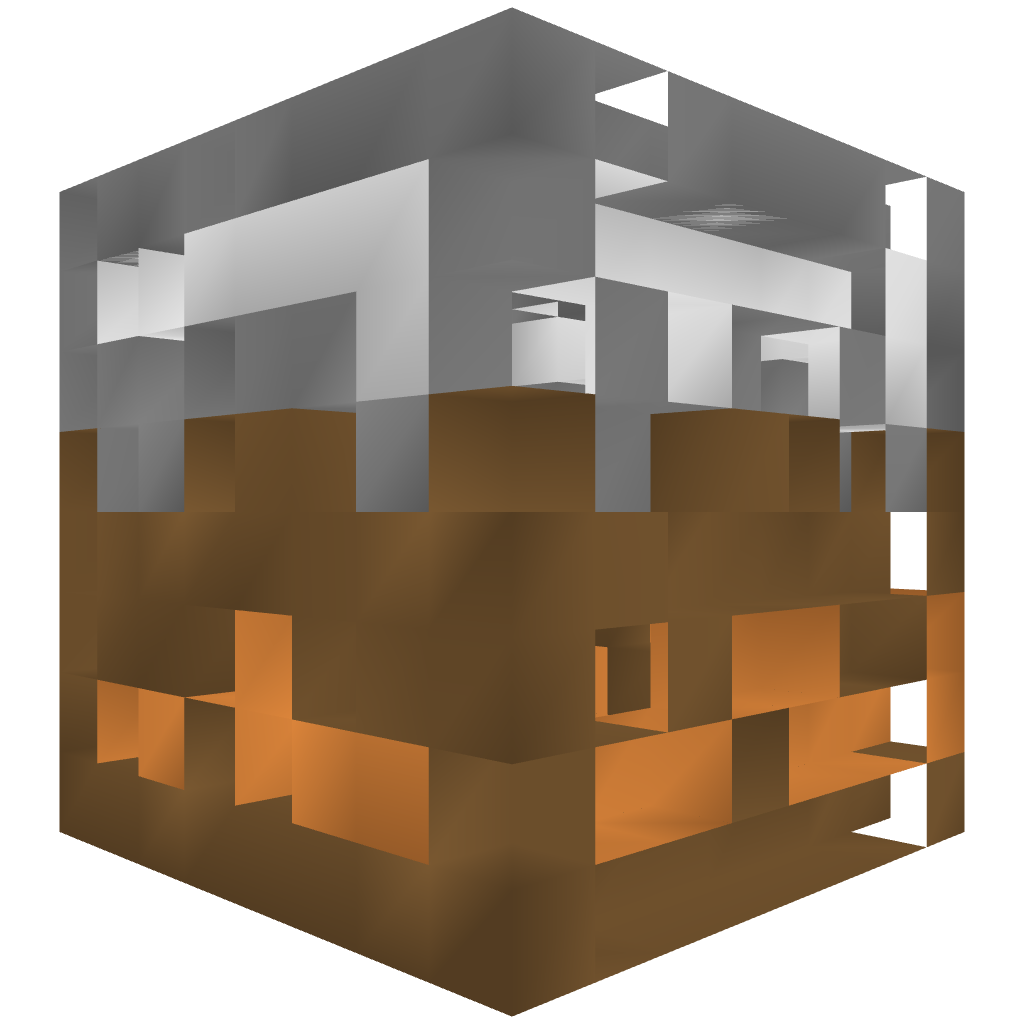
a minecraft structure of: CakeHead bad low quality